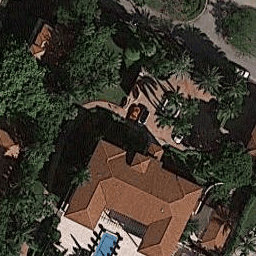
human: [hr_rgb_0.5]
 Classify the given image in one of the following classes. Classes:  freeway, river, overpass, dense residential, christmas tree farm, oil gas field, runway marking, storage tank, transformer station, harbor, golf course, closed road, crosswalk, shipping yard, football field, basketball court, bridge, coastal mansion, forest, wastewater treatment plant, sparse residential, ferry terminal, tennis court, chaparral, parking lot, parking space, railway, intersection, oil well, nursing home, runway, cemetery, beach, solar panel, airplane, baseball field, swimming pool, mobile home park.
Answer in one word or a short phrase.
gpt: coastal mansion